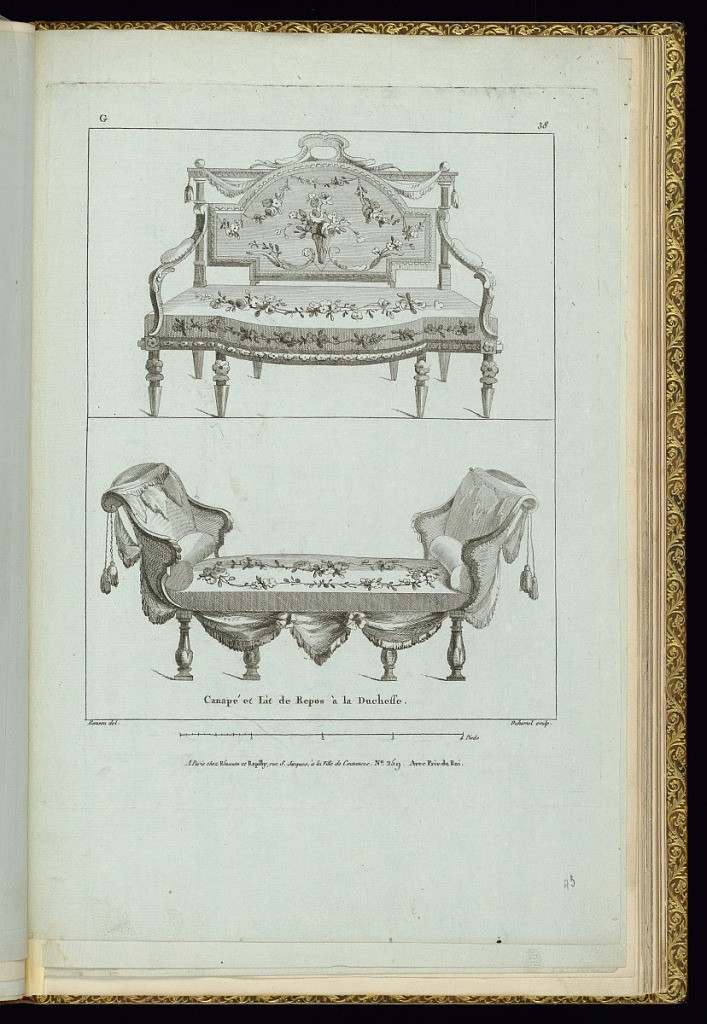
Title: Canapé et Lit de Repos à la Duchesse
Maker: Pierre Ranson, French, 1736–1786
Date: late 18th century
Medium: Etching and engraving on laid paper
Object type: Print
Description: A design for a sofa above and daybed below upholstered with floral motifs and drapery. The frames are carved with scrolling leaves, running patterns, and rosettes. A scale below. The plate is titled, numbered, and signed.